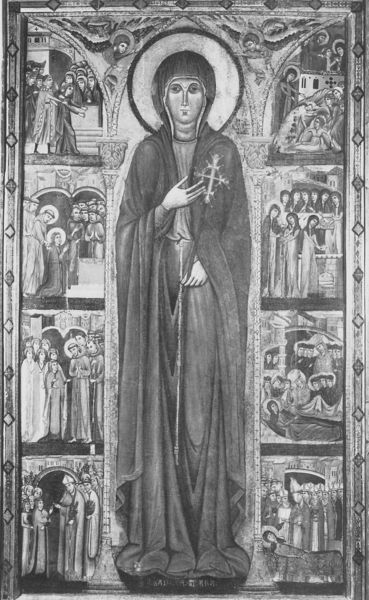
Titel: Hl. Klara mit acht Szenen aus ihrem Leben
Institution: Assisi, S. Chiara
Schlagwörter: frau, grau, nase, schwarz, säulen, weiss, haus, schleier, ornament, augen, rahmen, felder, mantel, rand, stufen, kreuz, kapitell, heiligenschein, heilige, madonna, schlier